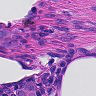
Metastatic tissue present: yes